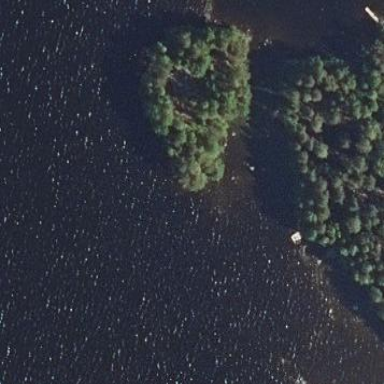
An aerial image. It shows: Islet.